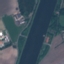
Land use / land cover class: River